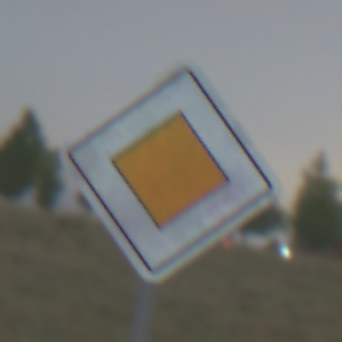
Verkehrszeichen: Vorfahrtsstrasse
Umgebung: Outdoor, Nature
Tageszeit: Night
Wetter: Overcast
Licht: Artificial
Jahreszeit: NotSpecified
Kontrast: LowContrast